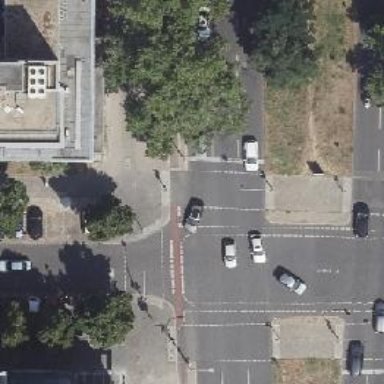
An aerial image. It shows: Footway crossing with traffic signals.